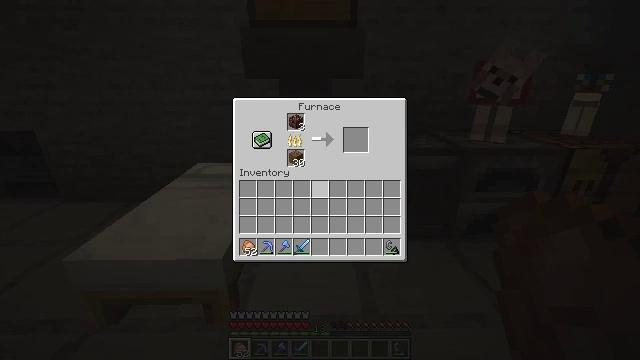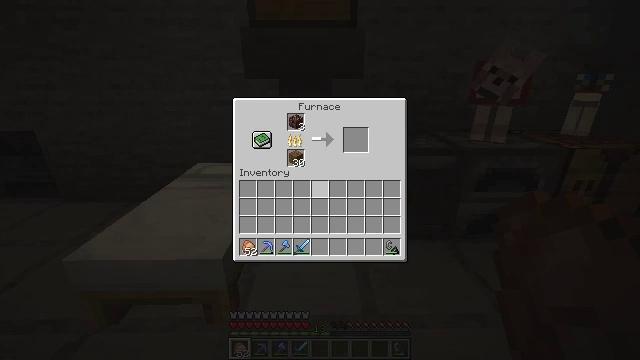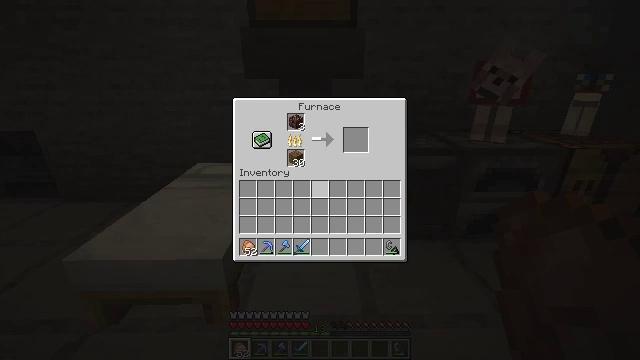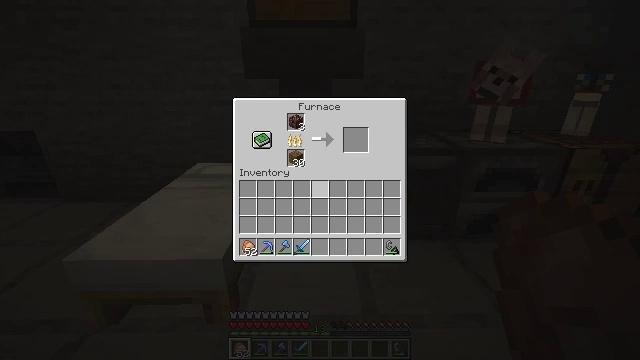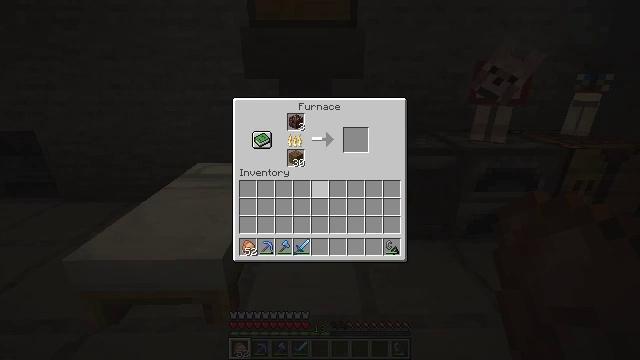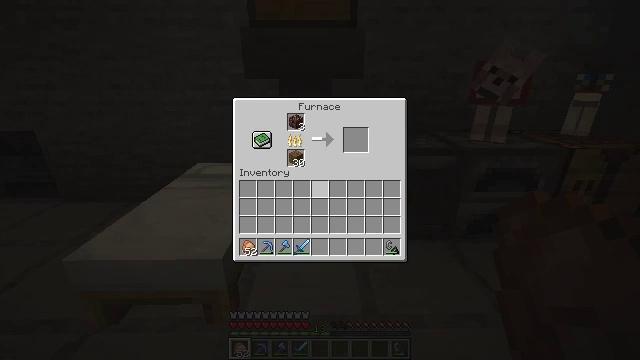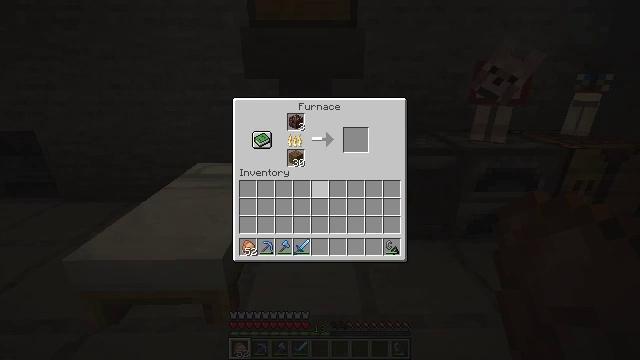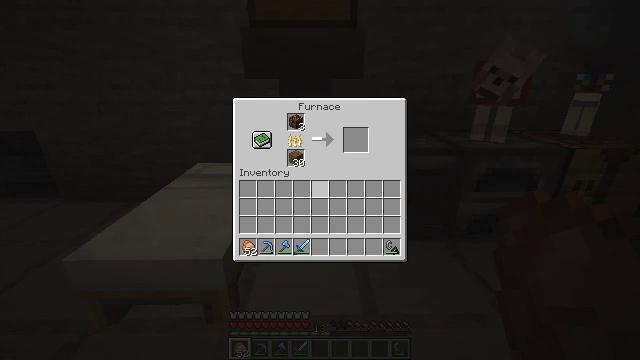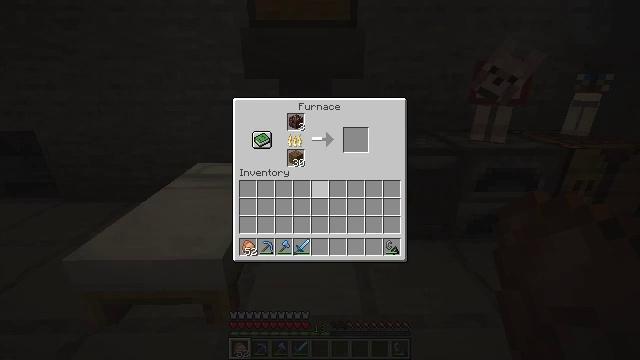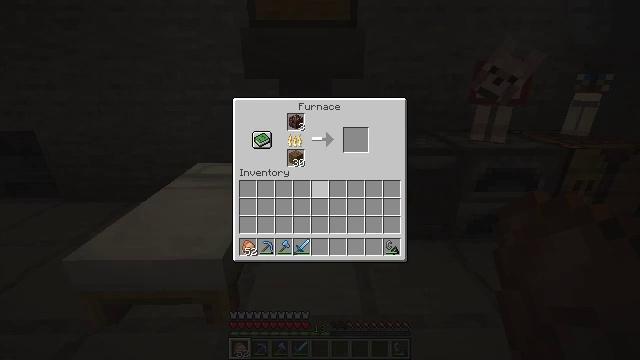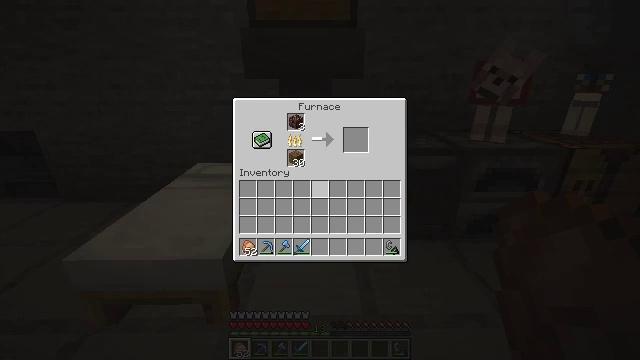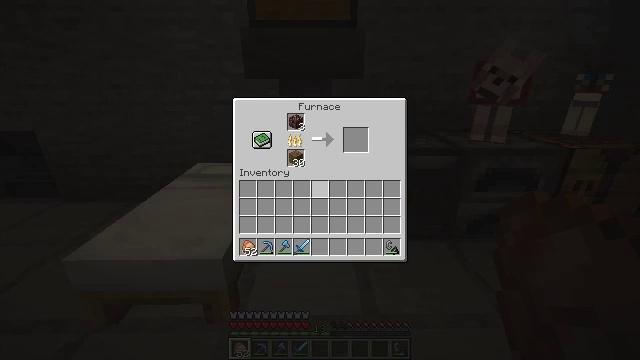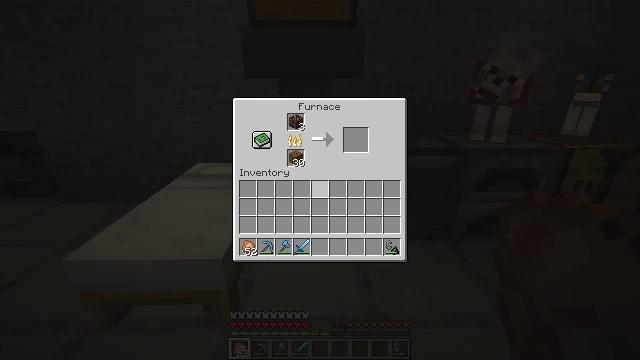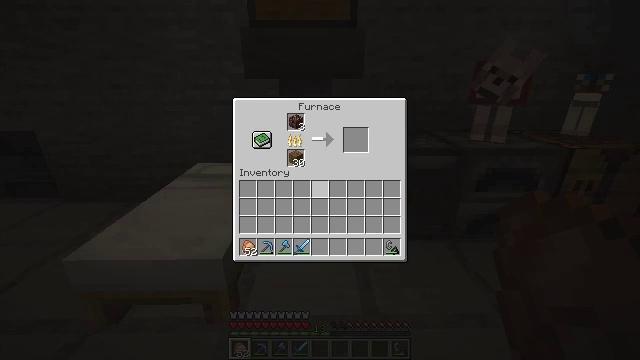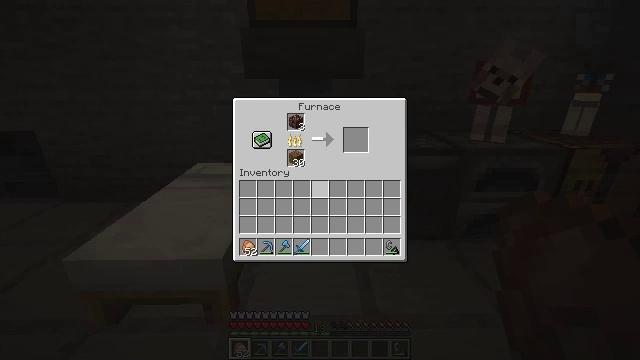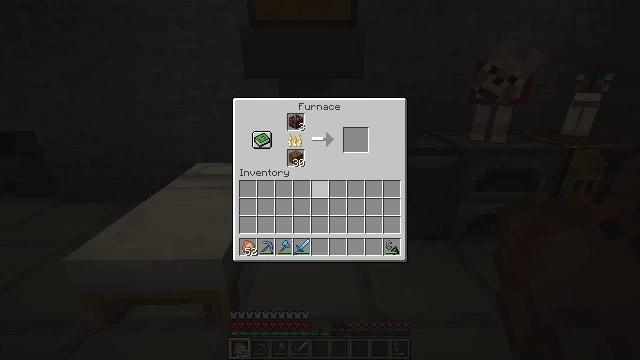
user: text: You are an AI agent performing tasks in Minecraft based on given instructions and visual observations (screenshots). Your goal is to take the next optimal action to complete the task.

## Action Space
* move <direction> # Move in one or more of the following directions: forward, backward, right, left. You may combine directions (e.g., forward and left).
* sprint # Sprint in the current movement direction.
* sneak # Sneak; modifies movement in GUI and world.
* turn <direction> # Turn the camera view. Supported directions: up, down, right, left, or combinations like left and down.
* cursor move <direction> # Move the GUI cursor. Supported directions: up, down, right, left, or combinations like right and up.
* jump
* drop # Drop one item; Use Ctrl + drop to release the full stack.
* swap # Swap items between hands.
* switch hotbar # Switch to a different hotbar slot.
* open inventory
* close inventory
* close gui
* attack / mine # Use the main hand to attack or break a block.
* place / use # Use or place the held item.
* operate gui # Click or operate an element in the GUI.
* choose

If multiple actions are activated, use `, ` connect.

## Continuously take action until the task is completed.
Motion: motion action
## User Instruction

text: Turn ancient debris into netherite scrap using a furnace.
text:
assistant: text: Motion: no_op
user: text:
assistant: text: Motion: no_op
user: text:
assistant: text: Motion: no_op
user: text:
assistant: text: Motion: no_op
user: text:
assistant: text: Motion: no_op
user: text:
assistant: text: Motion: no_op
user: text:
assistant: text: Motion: no_op
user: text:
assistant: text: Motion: no_op
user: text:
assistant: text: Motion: no_op
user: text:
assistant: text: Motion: no_op
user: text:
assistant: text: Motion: no_op
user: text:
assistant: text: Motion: no_op
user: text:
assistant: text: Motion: no_op
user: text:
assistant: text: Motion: no_op
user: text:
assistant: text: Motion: no_op
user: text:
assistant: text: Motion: no_op
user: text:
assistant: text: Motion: no_op
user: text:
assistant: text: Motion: no_op
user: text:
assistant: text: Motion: no_op
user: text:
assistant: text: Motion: no_op
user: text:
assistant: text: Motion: no_op
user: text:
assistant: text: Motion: no_op
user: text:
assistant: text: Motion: no_op
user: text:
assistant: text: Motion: no_op
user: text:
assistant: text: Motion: no_op
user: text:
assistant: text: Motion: no_op
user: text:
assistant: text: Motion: no_op
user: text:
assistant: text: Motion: no_op
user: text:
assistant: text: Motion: no_op
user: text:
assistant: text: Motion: no_op